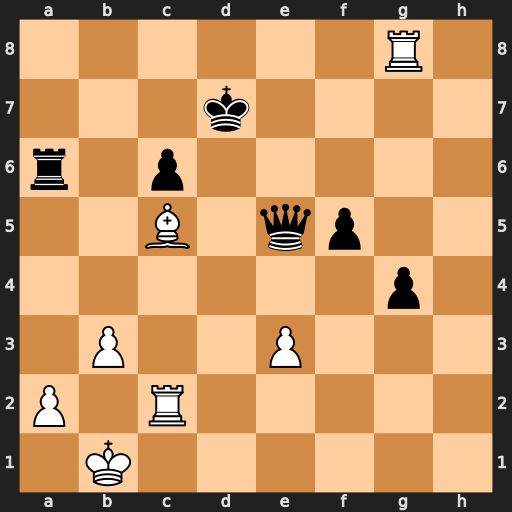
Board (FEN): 6R1/3k4/r1p5/2B1qp2/6p1/1P2P3/P1R5/1K6
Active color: w
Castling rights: -
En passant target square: -
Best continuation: Rd2+ Kc7 Bd6+ Qxd6 Rg7+ Kb6 Rxd6